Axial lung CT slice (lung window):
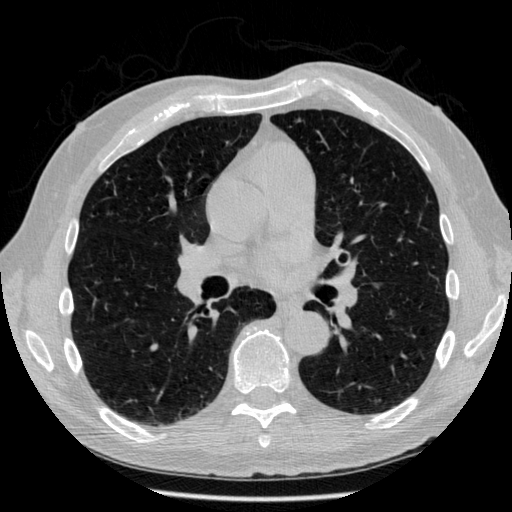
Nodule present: yes
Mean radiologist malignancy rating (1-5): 3